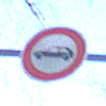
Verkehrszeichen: VerbotPersonenkraftwagen
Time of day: MorningAfternoon
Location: Outdoor (Nature)
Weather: Clear
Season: Winter
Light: Natural